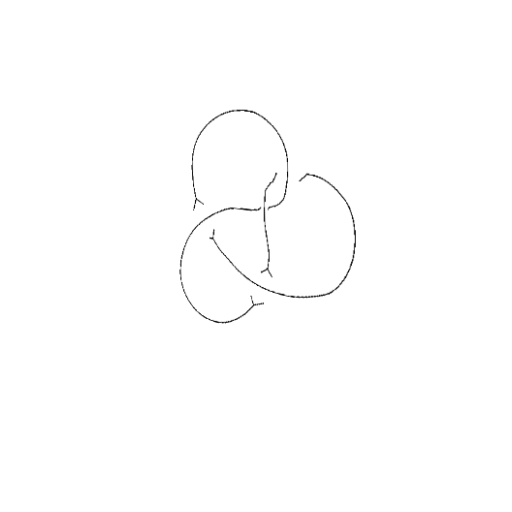
Crossing number: 4